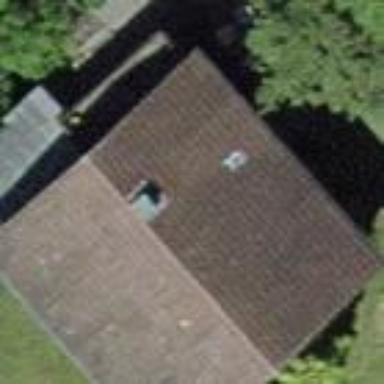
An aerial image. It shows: Building with tile roof.